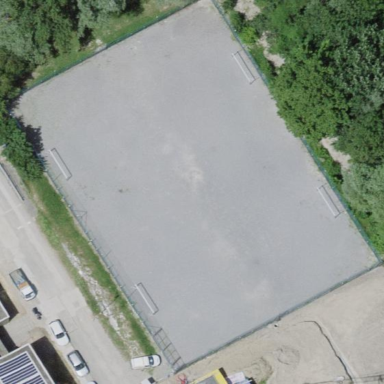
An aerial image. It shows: Multi-sport pitch for leisure activities.